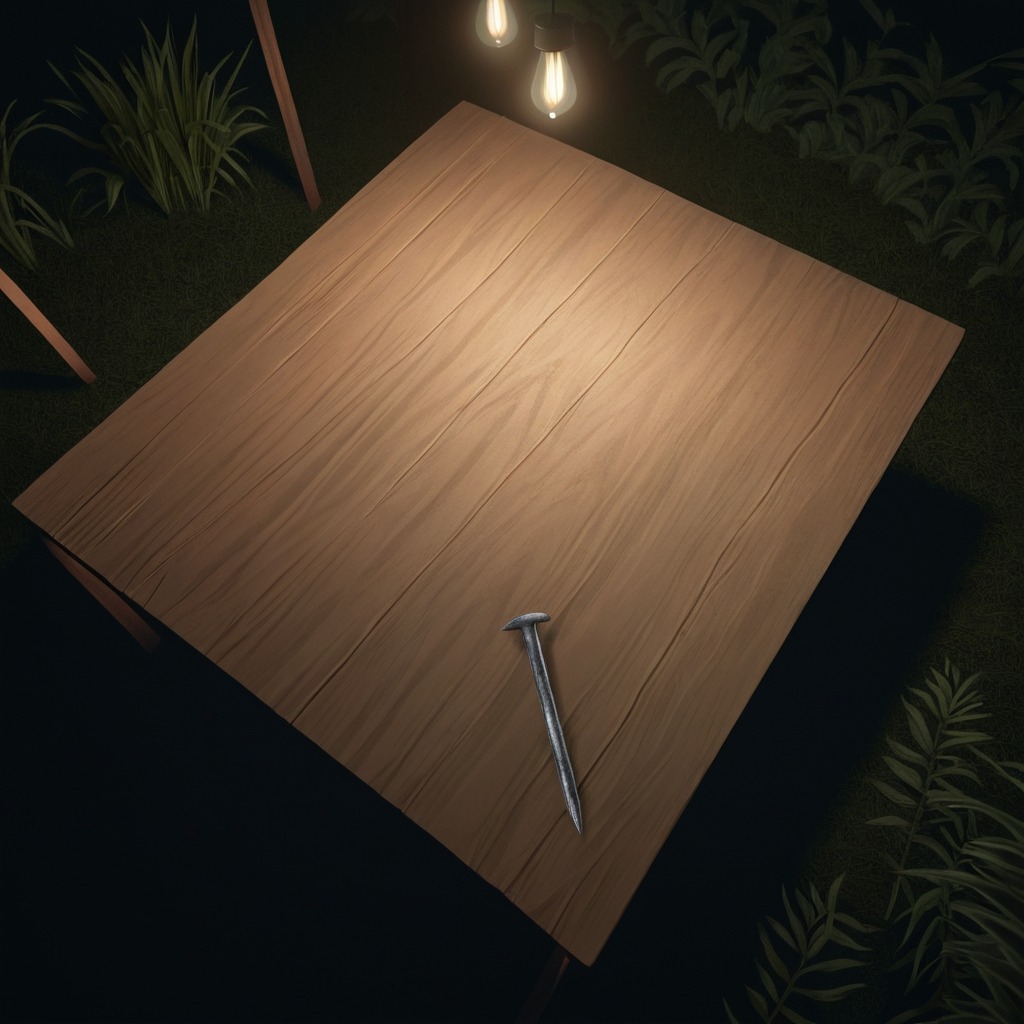
A nail is lying on a wooden table inside a jungle field workshop tent at night.